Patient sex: M
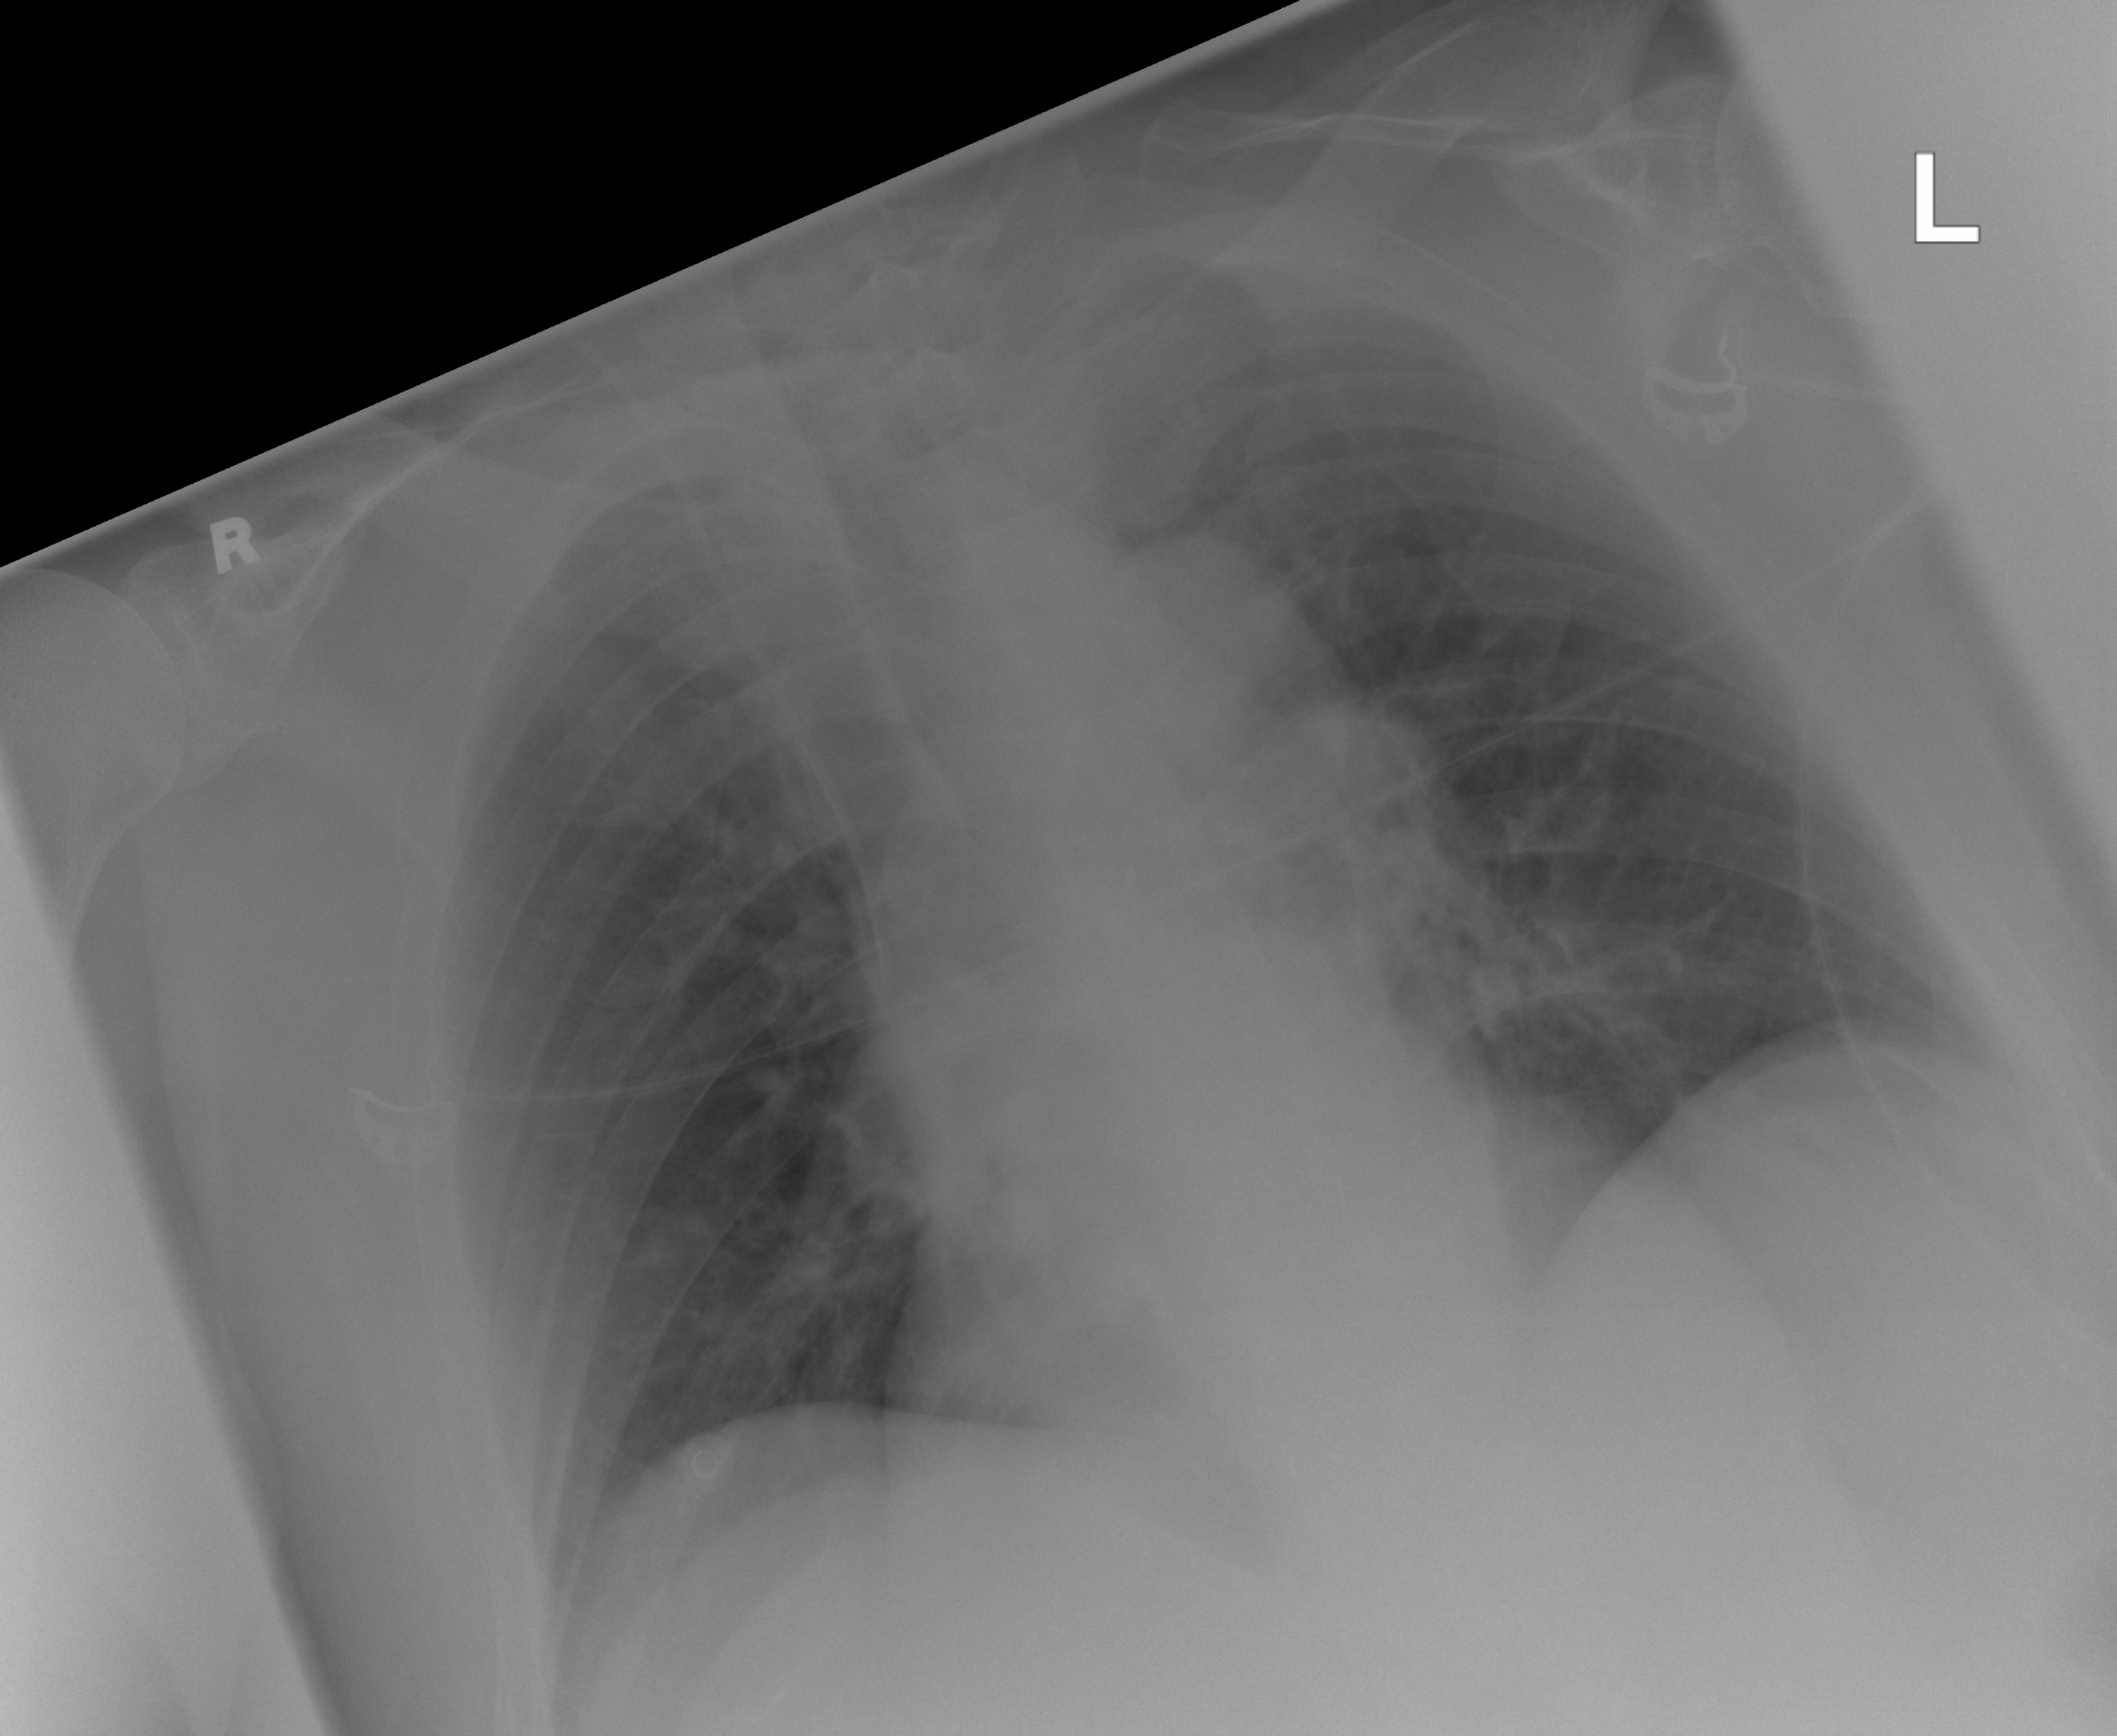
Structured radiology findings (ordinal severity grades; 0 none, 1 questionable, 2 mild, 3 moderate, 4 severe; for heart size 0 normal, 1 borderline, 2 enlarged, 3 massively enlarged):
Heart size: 1
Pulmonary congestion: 0
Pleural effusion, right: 0
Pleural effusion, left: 0
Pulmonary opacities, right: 0
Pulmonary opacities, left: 0
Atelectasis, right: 2
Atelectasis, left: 2